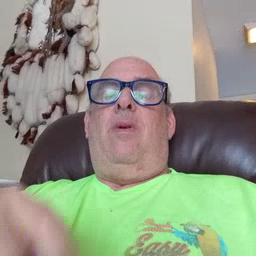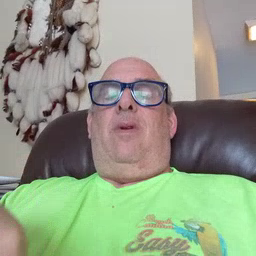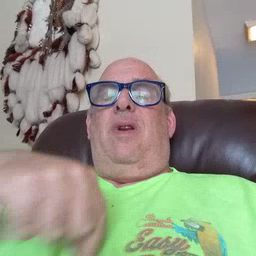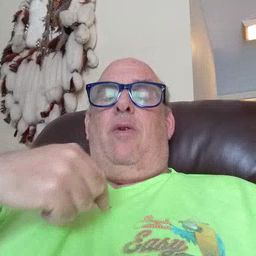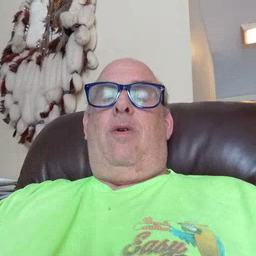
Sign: zipper